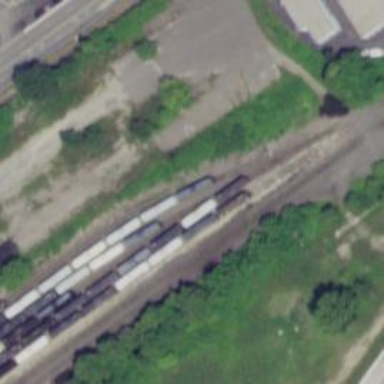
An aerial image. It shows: Railway yard in service.